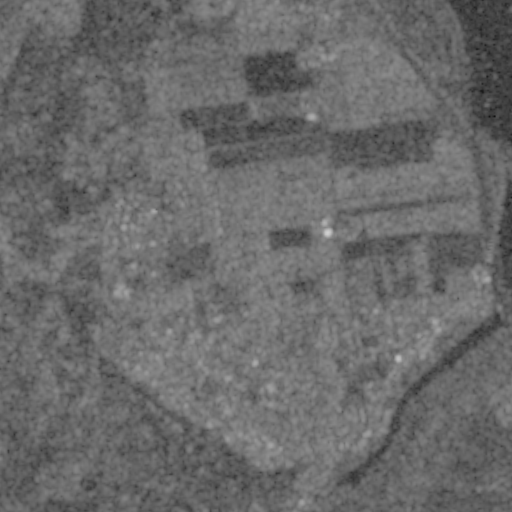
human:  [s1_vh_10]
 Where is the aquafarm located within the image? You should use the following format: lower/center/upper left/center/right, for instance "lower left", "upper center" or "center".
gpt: The aquafarm is located in the upper right of the image.
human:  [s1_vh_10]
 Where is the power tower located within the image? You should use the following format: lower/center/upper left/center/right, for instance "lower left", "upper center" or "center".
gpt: There is no power tower in the image.

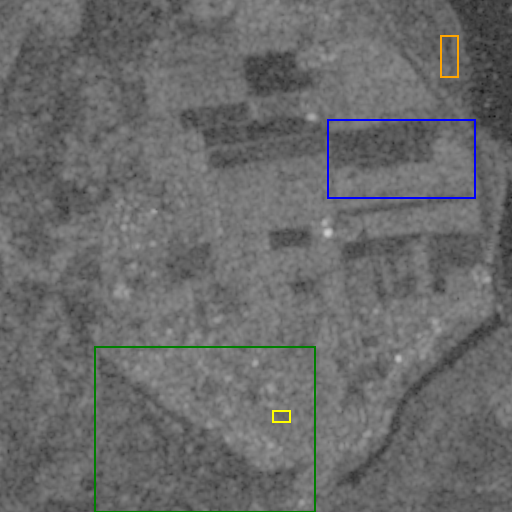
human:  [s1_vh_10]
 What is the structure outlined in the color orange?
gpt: The structure outlined in orange is an aquafarm.
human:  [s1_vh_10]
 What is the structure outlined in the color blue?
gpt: The structure outlined in blue is a crop field.
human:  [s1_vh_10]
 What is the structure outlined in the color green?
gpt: The structure outlined in green is a park.
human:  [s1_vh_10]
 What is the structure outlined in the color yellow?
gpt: The structure outlined in yellow is a parking lot.
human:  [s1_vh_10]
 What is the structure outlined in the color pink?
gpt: There is no pink outline.